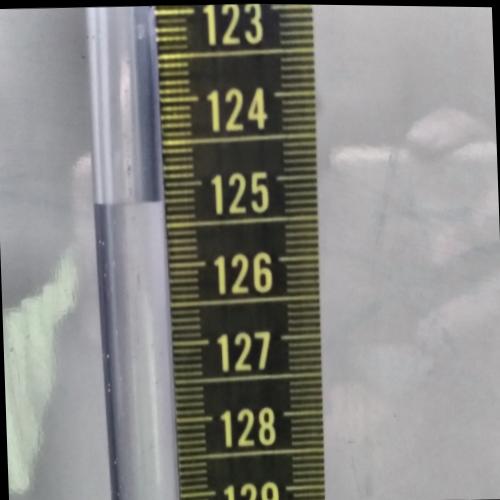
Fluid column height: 125.2 cm